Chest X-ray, PA view. Patient: 24 years old, sex M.
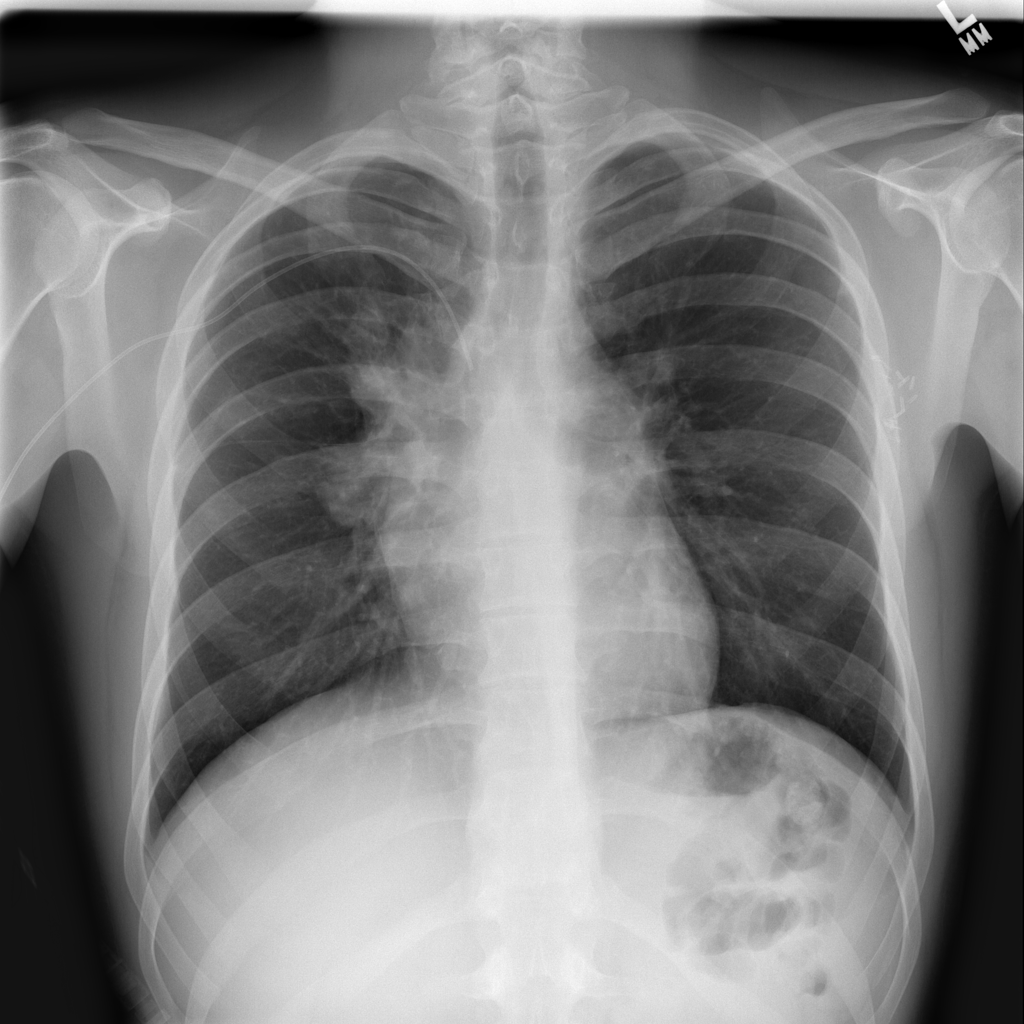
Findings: Mass